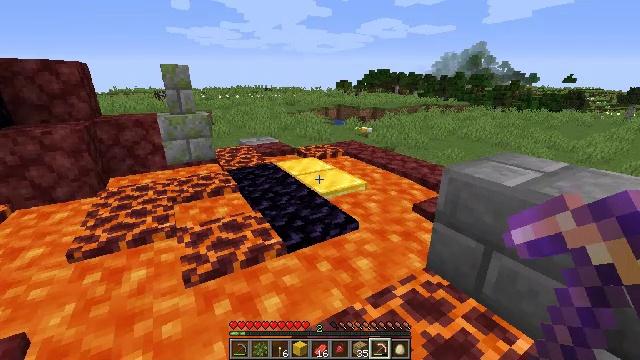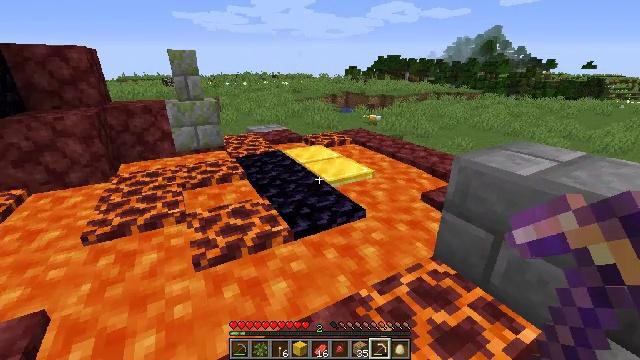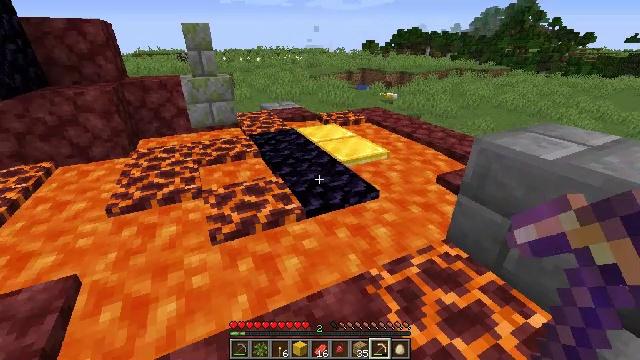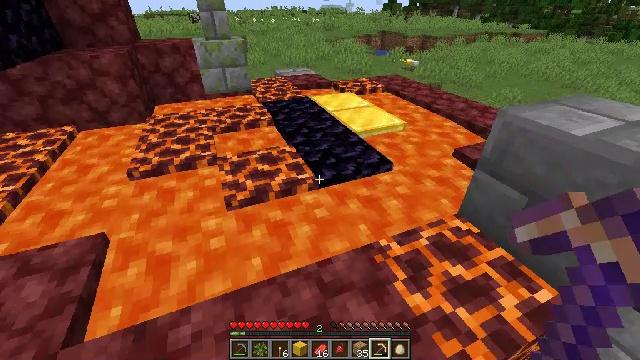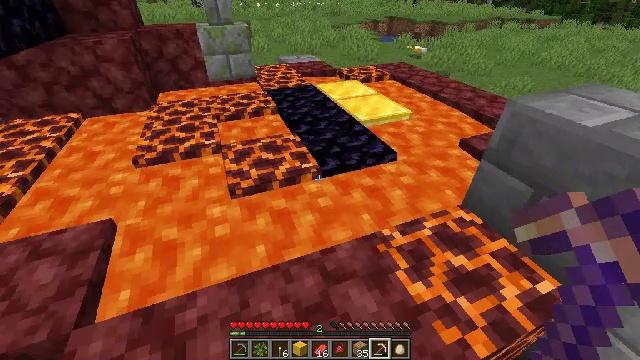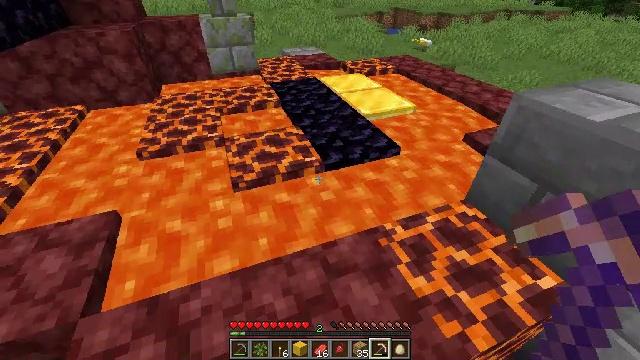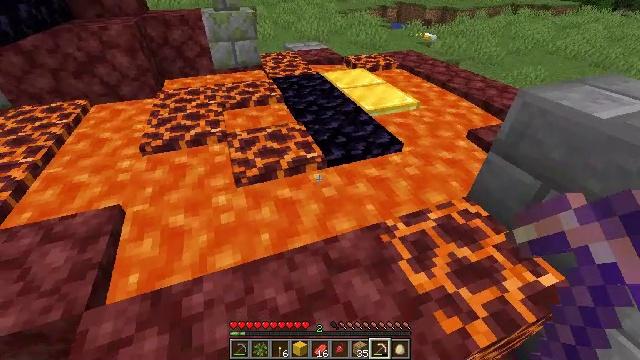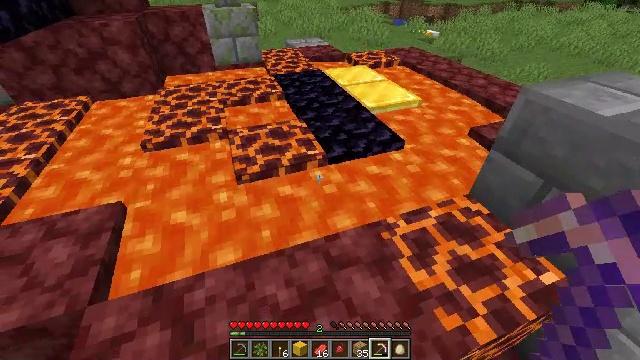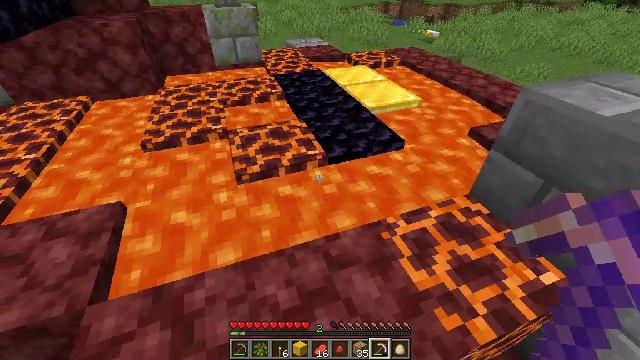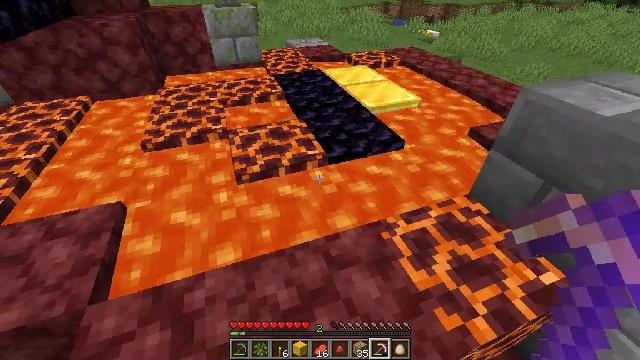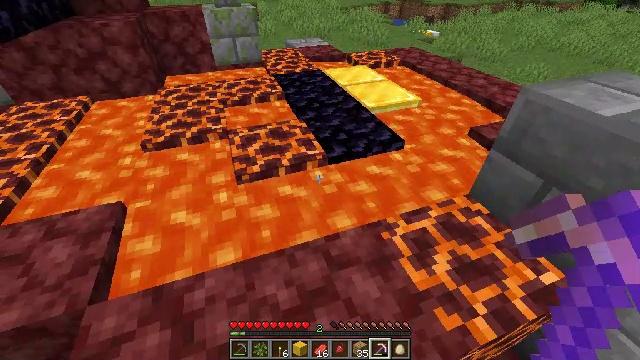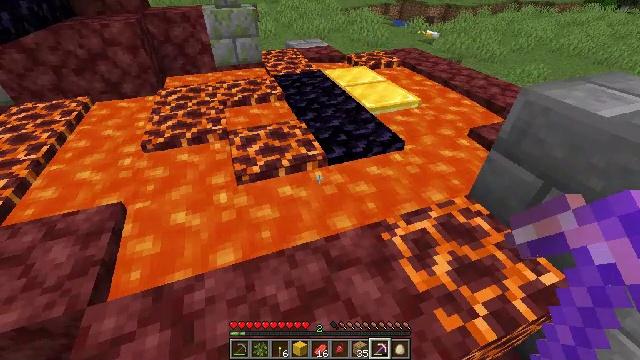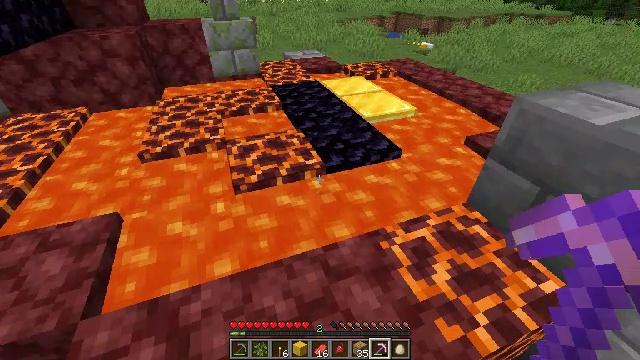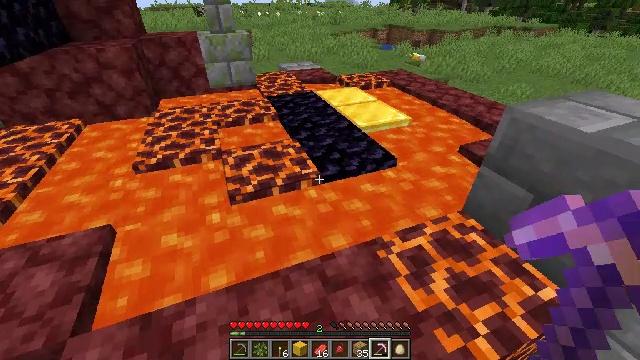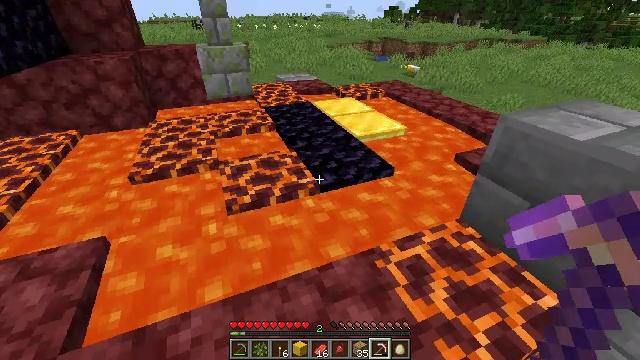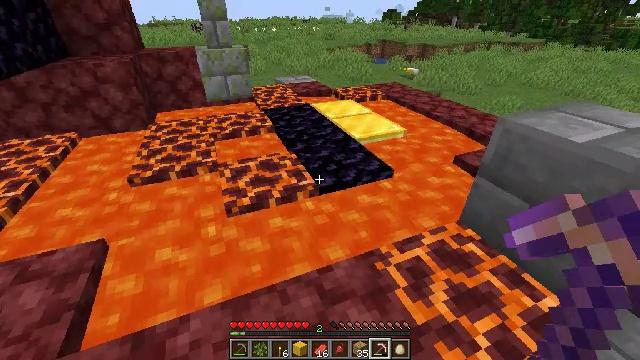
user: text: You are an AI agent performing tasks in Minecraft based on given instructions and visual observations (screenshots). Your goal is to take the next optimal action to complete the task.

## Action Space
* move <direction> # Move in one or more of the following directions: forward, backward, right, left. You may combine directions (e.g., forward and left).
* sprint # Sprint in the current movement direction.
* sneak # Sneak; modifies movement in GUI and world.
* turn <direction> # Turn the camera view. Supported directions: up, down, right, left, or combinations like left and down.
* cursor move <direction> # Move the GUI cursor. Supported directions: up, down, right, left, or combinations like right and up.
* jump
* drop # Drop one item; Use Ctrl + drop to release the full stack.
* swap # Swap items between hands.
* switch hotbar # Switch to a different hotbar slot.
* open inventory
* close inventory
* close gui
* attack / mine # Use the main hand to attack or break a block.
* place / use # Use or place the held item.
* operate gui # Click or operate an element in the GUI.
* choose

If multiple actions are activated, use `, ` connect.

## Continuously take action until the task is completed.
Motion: motion action
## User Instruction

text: Retrieve a magma block for building or traps.
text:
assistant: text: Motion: turn left and down
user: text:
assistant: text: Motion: turn left and down
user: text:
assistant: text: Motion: turn left and down
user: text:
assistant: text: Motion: turn left and down
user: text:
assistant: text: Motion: turn down
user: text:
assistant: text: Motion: no_op
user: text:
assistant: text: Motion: no_op
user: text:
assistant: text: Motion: no_op
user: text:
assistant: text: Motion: no_op
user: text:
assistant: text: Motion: no_op
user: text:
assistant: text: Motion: no_op
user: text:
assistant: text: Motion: turn up
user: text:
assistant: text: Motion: turn right and up
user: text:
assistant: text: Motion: turn up
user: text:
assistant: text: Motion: no_op
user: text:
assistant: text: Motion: no_op
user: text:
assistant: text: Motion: no_op
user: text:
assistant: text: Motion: no_op
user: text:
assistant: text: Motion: no_op
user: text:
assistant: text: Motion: no_op
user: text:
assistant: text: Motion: no_op
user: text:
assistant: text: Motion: no_op
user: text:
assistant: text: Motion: no_op
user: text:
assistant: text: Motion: no_op
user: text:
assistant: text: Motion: no_op
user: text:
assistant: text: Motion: no_op
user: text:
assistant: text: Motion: no_op
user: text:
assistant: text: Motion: no_op
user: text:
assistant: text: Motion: no_op
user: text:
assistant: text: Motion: no_op